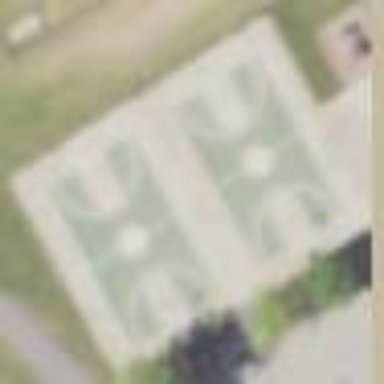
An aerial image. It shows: Fence enclosed basketball court on pitch.